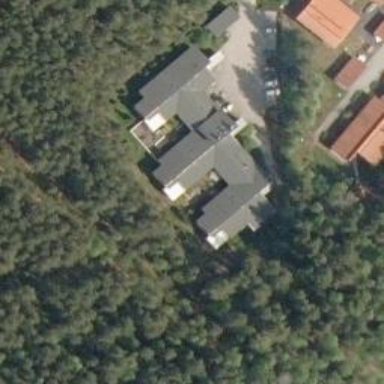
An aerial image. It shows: Nursing home building.